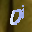
Label: 0